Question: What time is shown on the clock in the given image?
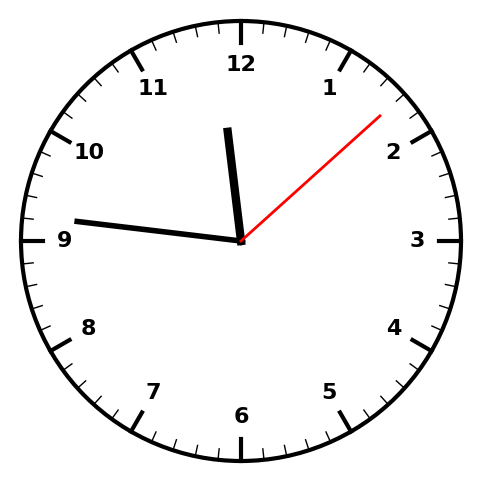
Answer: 11:46:08